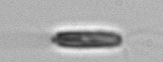
Label: Chrysochromulina